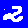
Digit: 2